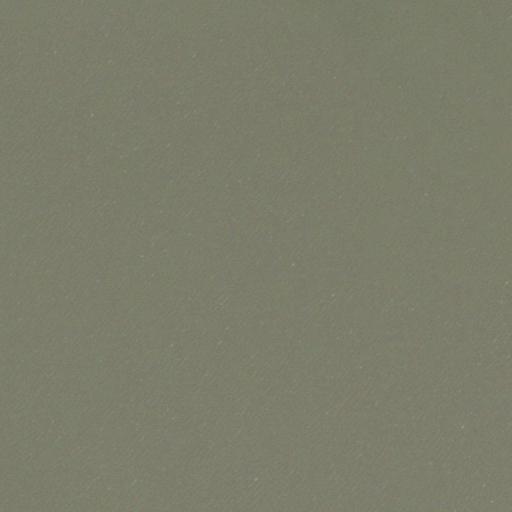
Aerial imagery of cape in Louisiana named Short Point containing open water and herbaceous wetlands